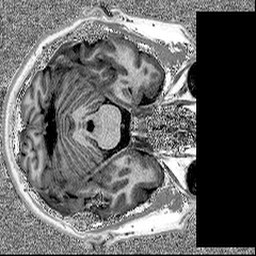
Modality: MP2RAGE
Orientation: axial
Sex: male